Interaction volume radius: 10 \u00c5
Interaction volume height: 40 \u00c5
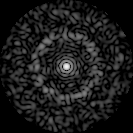
Disorder parameter: 0.8294